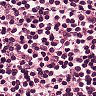
Metastatic tissue present: no